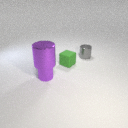
small gray metal cylinder behind small green rubber cube